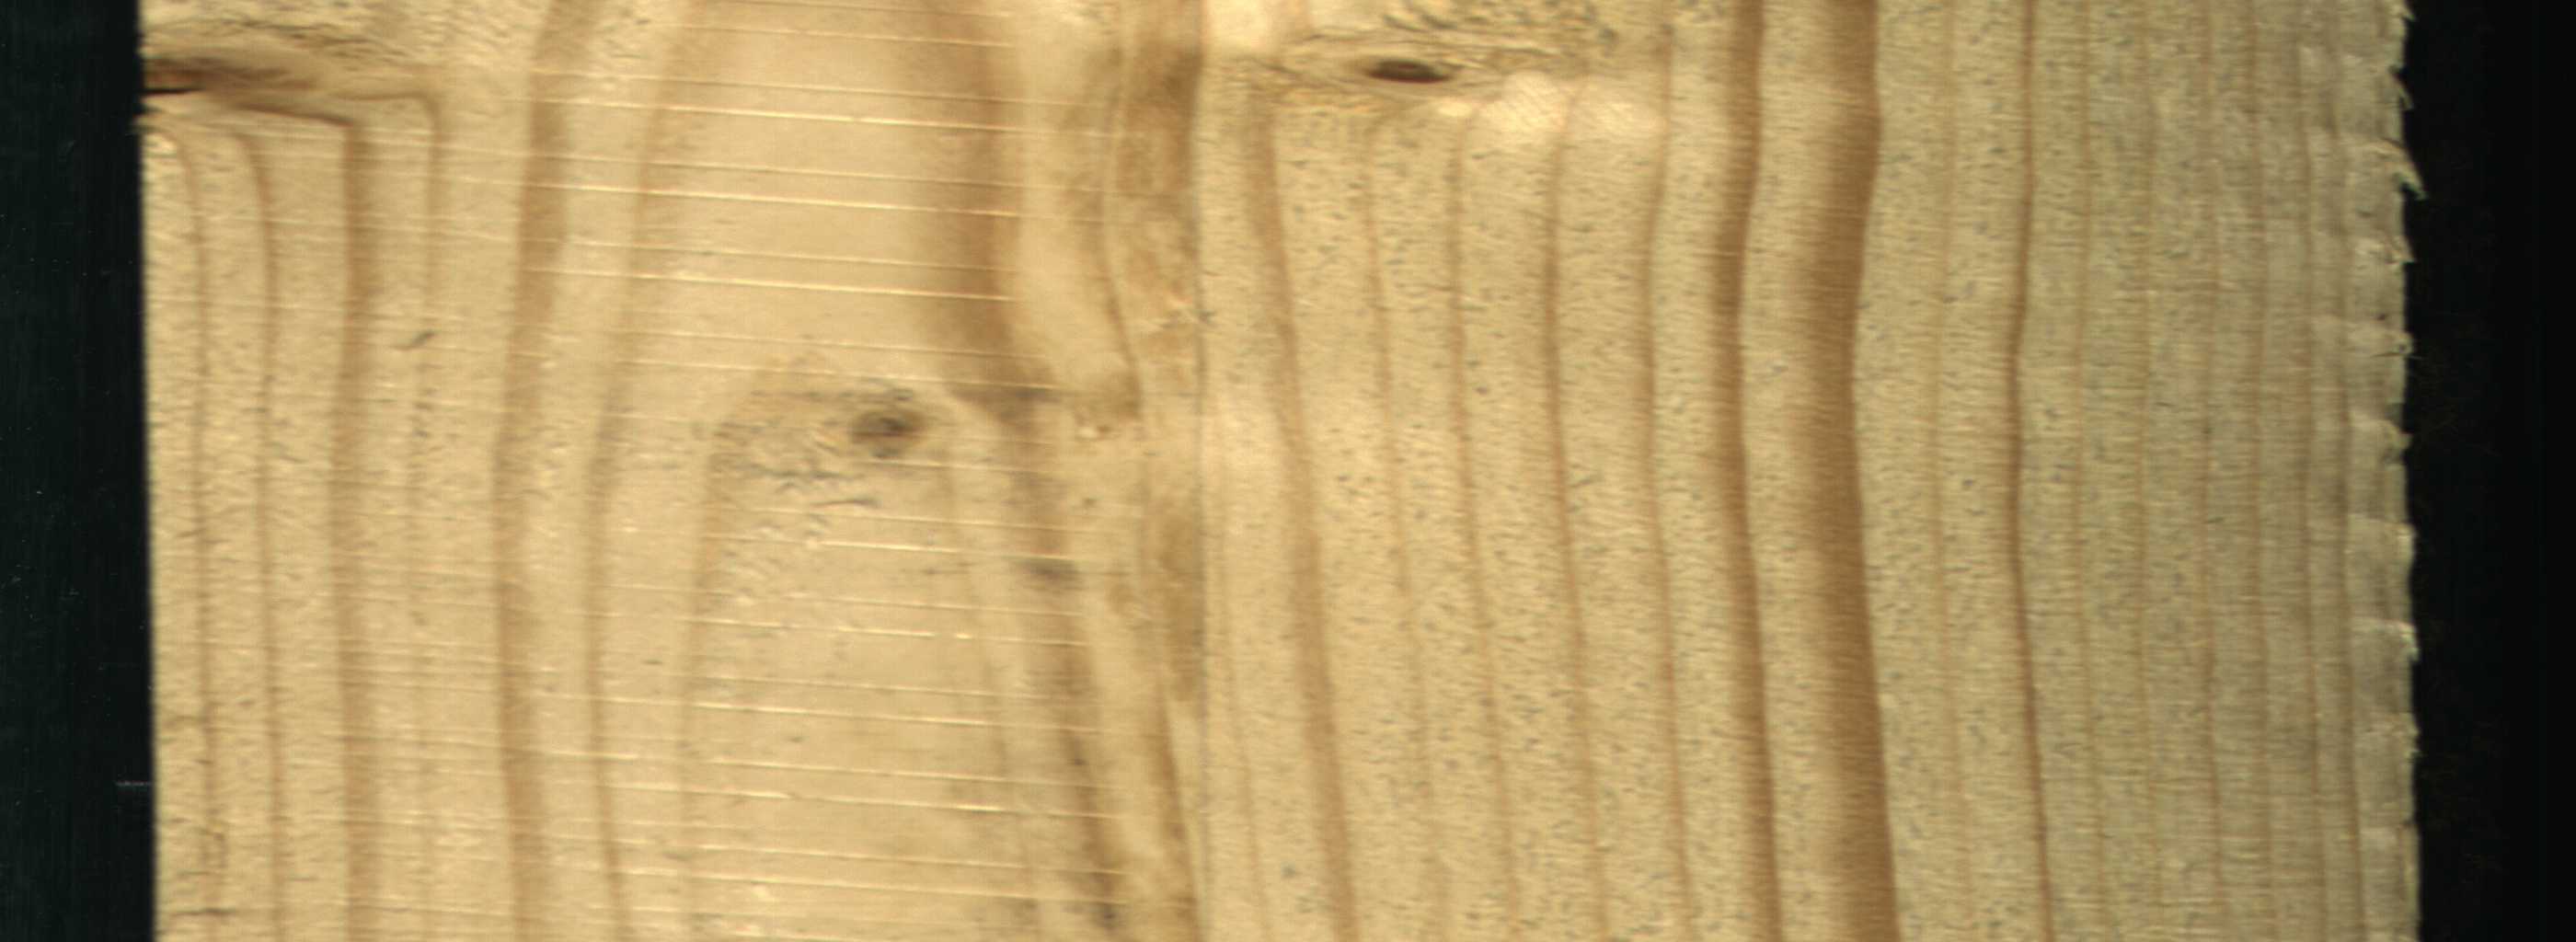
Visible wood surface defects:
Live_Knot
Live_Knot
Live_Knot